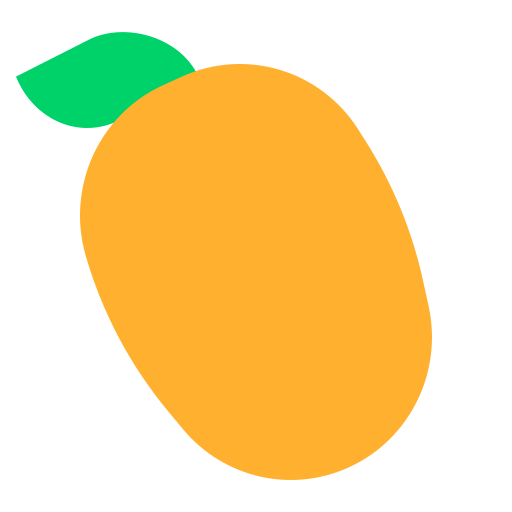
mango flat